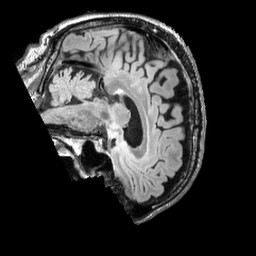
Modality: FLAIR
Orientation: sagittal
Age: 56
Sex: male
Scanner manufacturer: siemens
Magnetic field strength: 3 T
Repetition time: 5 s
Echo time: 0.387 s